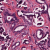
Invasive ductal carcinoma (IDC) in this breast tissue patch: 1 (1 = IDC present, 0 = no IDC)